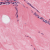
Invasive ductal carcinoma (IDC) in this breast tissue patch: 0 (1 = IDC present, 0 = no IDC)